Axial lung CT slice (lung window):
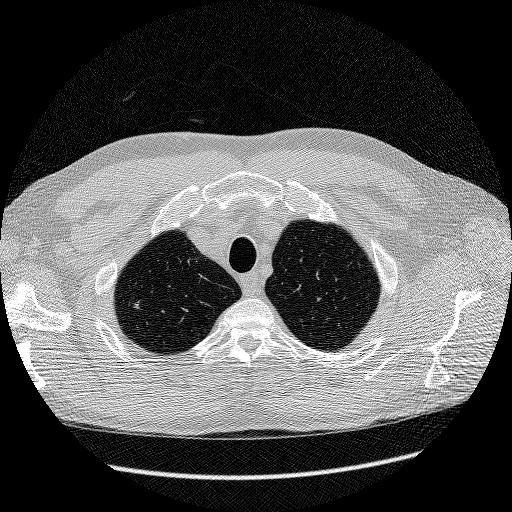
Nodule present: no